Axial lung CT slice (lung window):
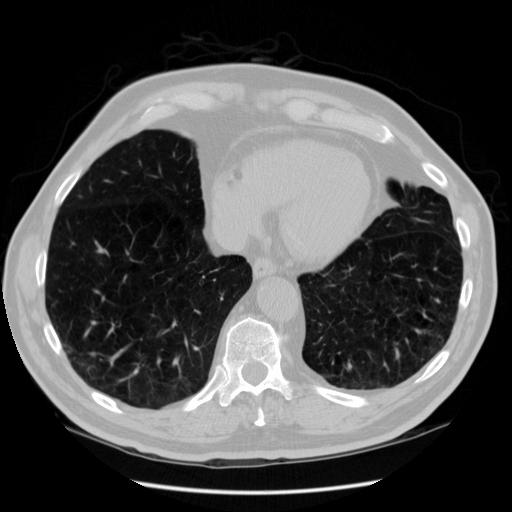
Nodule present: no